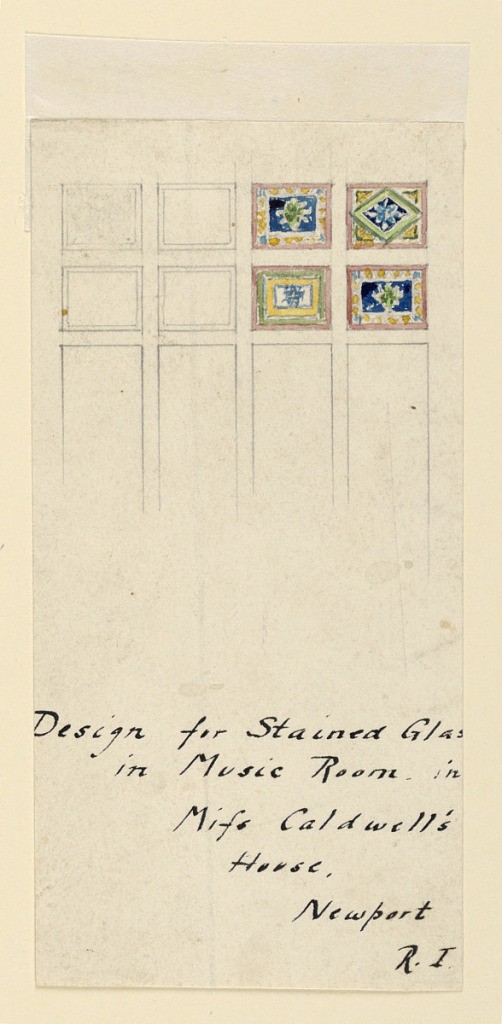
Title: Design for Stained Glass in Music Room in Miss Caldwell's House, Newport, R. I.
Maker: John La Farge, American, 1835–1910
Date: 1870–80
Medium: Graphite and watercolor on paper
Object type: Drawing
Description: Unfinished project of rectangular panels in geometric patterns. Four panels completed.